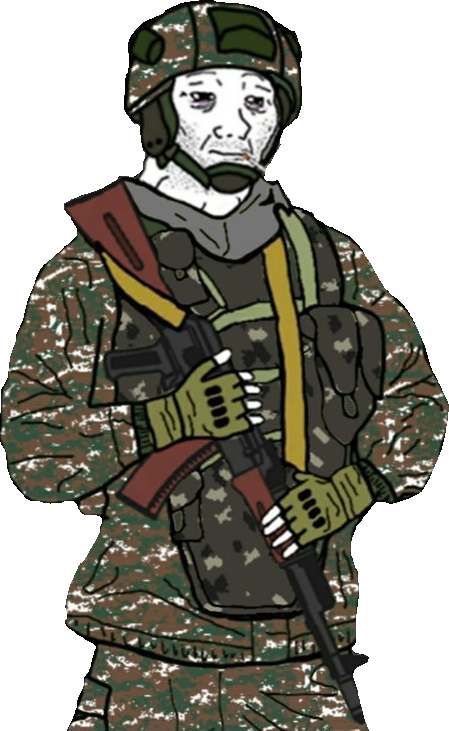
Label: 5_Doomer